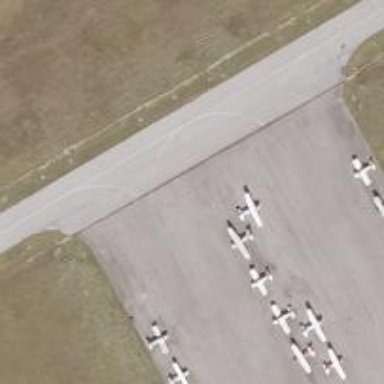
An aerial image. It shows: Asphalt taxiway at the airport.